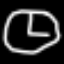
Label: clock